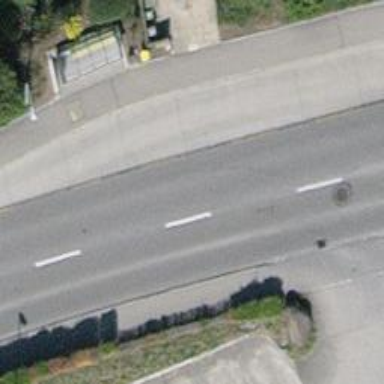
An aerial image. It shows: Bus stop equipped with public transport stop position.